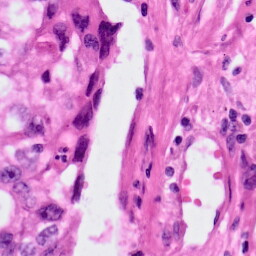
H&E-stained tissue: Lung